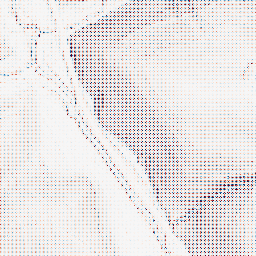
Category: wavelet
Decomposition family: wavelet_dwt
Decomposition parameters: wavelet: haar
level: 1
Upsampling method: sinc_hamming
Upsampling parameters: scale: 8
kernel_size: 4
Upsampling scale: 8